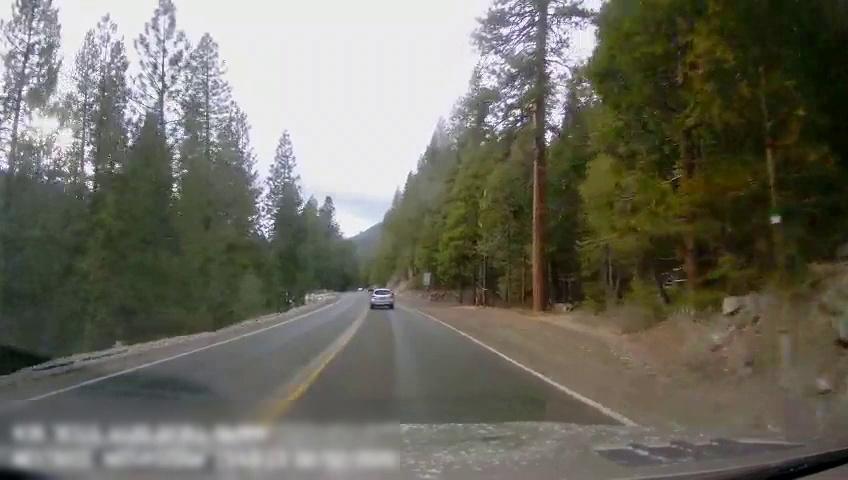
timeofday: Day
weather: Sunny
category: Drivable Space
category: Vehicles | SUV
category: Lanes | Alternate Lane
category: Lanes | Current Lane
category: Lanes | Opposite Lane
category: Lanes | Opposite Lane
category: Traffic | Signs